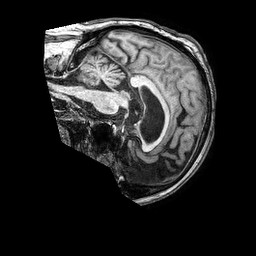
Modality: T1w
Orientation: sagittal
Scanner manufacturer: philips
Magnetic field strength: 3 T
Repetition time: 0.00714 s
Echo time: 0.0033 s